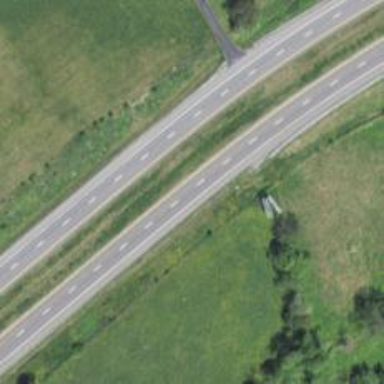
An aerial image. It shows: This image shows trunk highway that functions as expressway.